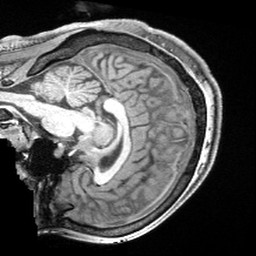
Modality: T1w
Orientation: sagittal